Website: macys
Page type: billing-address
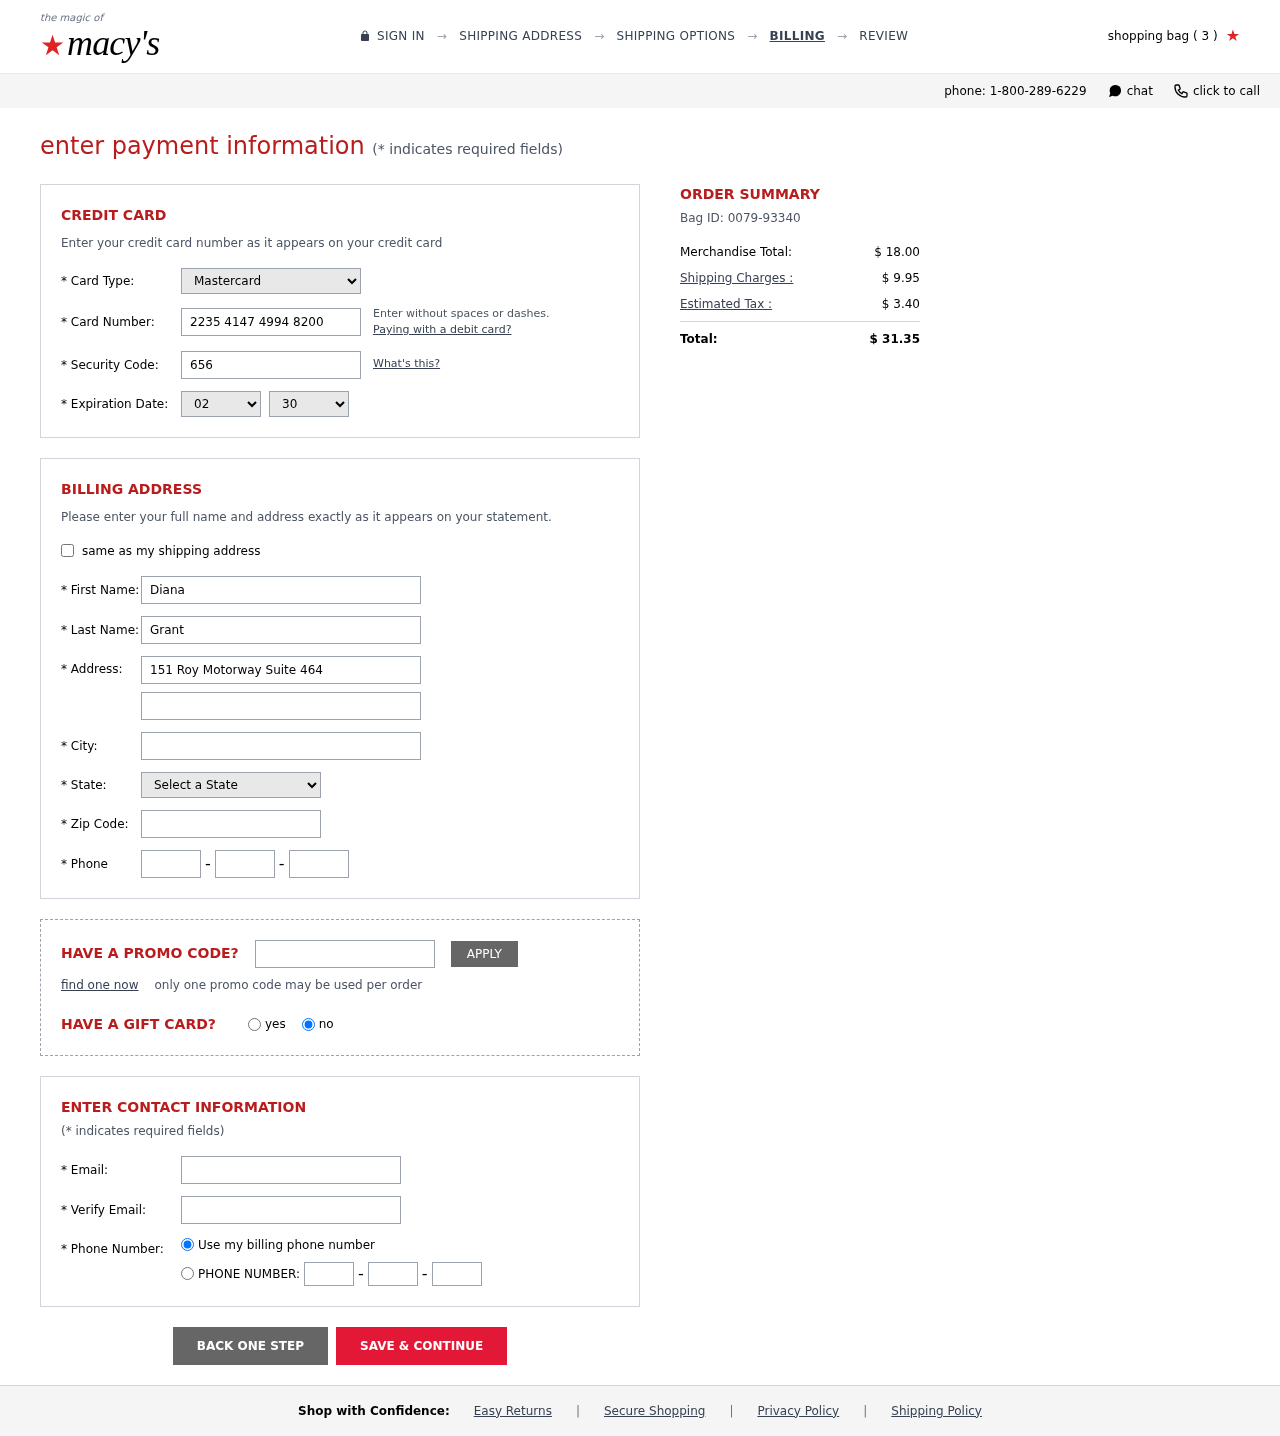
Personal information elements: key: PII_CARD_CVV
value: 656
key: PII_CARD_EXPIRY_MONTH
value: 02
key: PII_CARD_EXPIRY_YEAR
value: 30
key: PII_CARD_NUMBER
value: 2235 4147 4994 8200
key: PII_CARD_TYPE
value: Mastercard
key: PII_CITY
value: South Bradleyberg
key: PII_EMAIL
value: dgrant@gmail.com
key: PII_FIRSTNAME
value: Diana
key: PII_LASTNAME
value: Grant
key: PII_PHONE_AREA
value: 761
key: PII_PHONE_PREFIX
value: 700
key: PII_PHONE_SUFFIX
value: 4130
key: PII_POSTCODE
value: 01966
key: PII_STATE_ABBR
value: VT
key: PII_STREET
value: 151 Roy Motorway Suite 464
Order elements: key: ORDER_NUM_ITEMS
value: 3
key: ORDER_ID
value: Bag ID: 0079-93340
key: ORDER_SUBTOTAL
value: $ 18.00
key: ORDER_SHIPPING_COST
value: $ 9.95
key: ORDER_TAX
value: $ 3.40
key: ORDER_TOTAL
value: $ 31.35